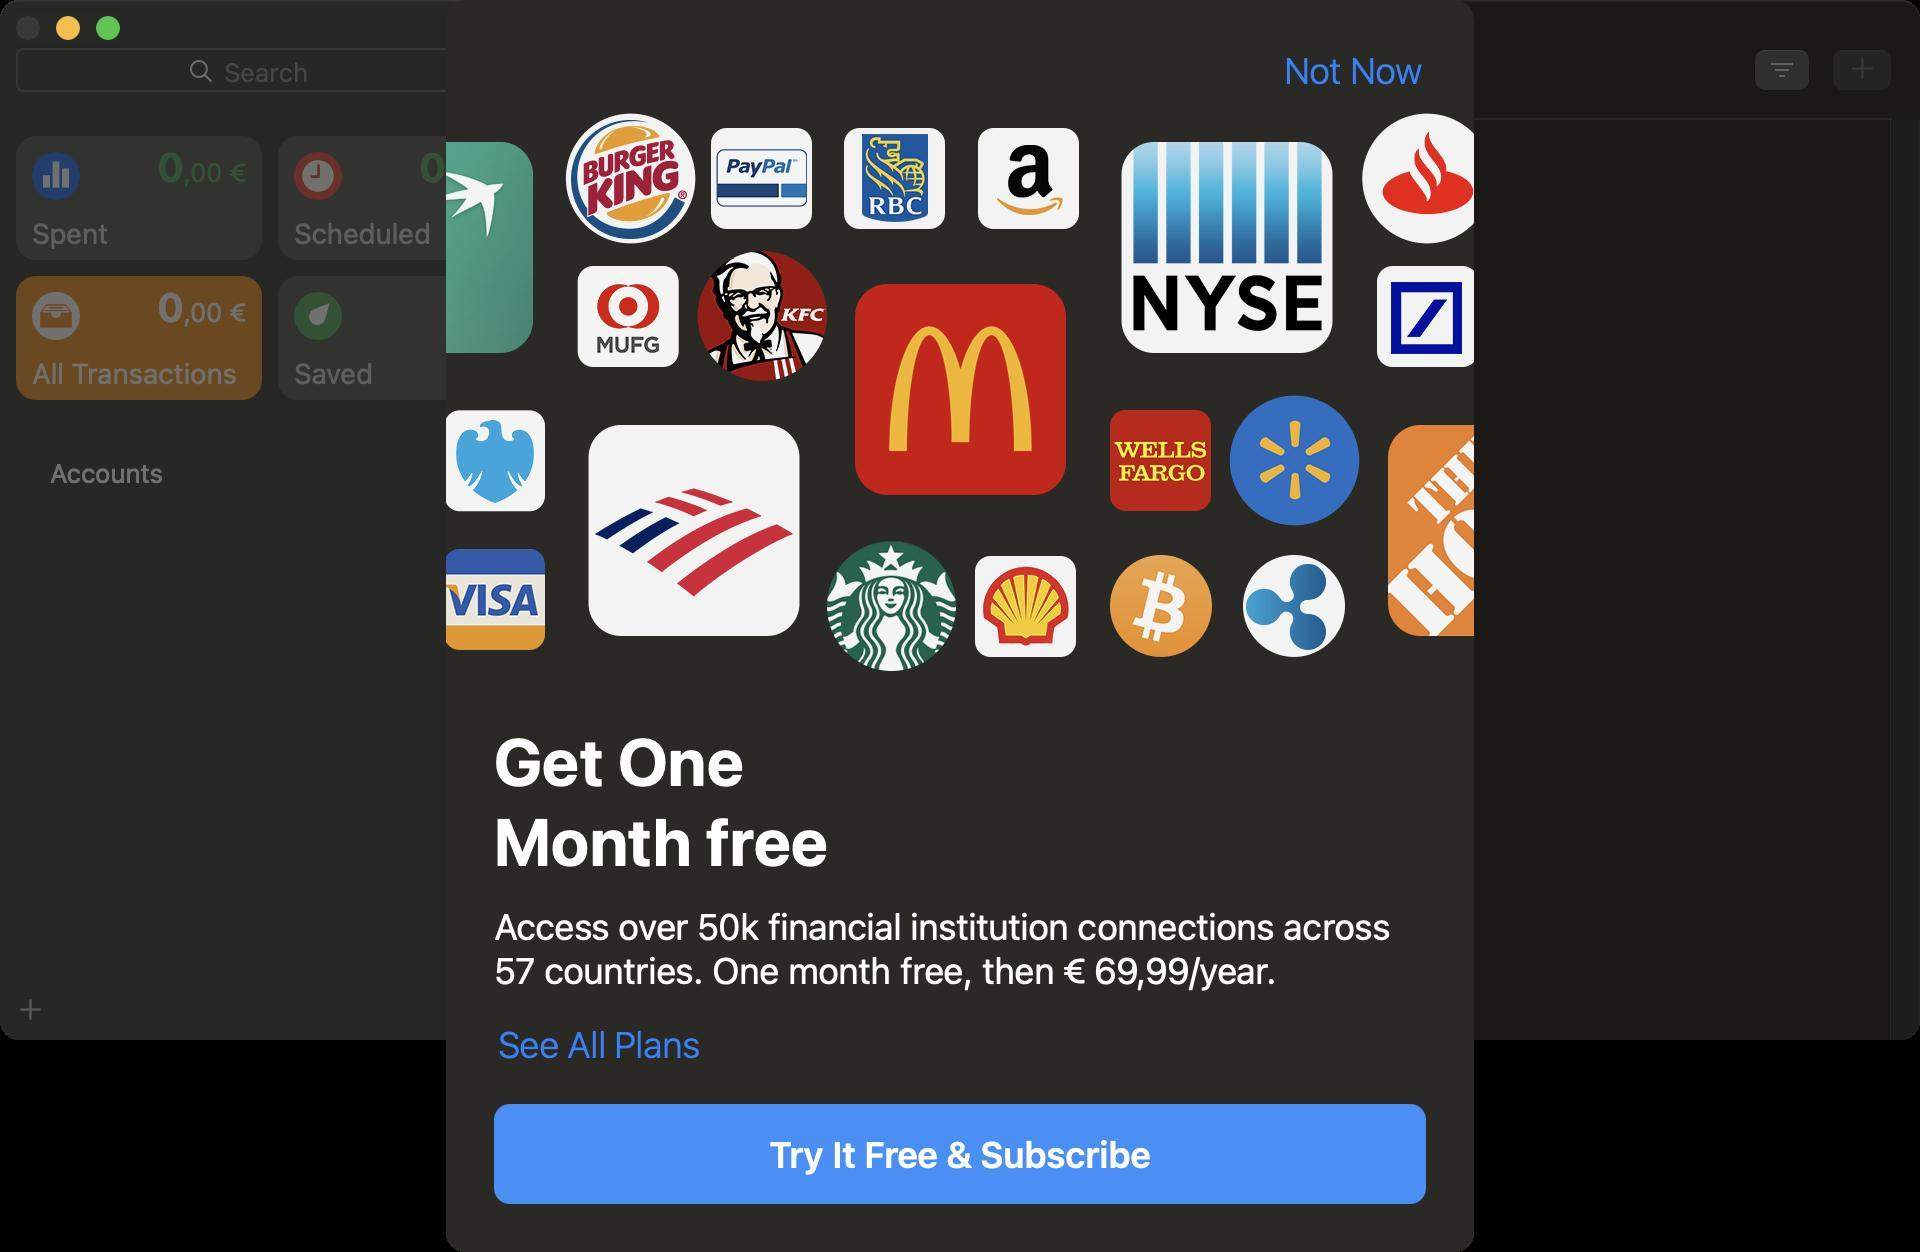
Accessibility tree:
{"name": "Money", "role": "AXWindow", "description": null, "role_description": "standard window", "value": null, "position": "384.00;317.00", "size": "960;520", "children": [{"name": null, "role": "AXSplitGroup", "description": null, "role_description": "split group", "value": null, "position": "0.00;0.00", "size": "960;520", "children": [{"name": null, "role": "AXTextField", "description": null, "role_description": "text field", "value": null, "position": "110.00;27.00", "size": "128;17", "children": []}, {"name": null, "role": "AXList", "description": null, "role_description": "collection", "value": null, "position": "0.00;60.00", "size": "270;150", "children": [{"name": null, "role": "AXList", "description": null, "role_description": "section", "value": null, "position": "8.00;68.00", "size": "254;132", "children": [{"name": null, "role": "AXGroup", "description": null, "role_description": "group", "value": null, "position": "8.00;68.00", "size": "254;132", "children": []}]}]}, {"name": null, "role": "AXScrollArea", "description": null, "role_description": "scroll area", "value": null, "position": "0.00;210.00", "size": "270;280", "children": [{"name": null, "role": "AXOutline", "description": null, "role_description": "outline", "value": null, "position": "0.00;210.00", "size": "255;280", "children": [{"name": null, "role": "AXRow", "description": null, "role_description": "outline row", "value": null, "position": "0.00;220.00", "size": "255;1", "children": [{"name": null, "role": "AXCell", "description": null, "role_description": "cell", "value": null, "position": "10.00;220.00", "size": "235;1", "children": [{"name": null, "role": "AXStaticText", "description": null, "role_description": "text", "value": "", "position": "23.00;212.00", "size": "4;17", "children": []}]}]}, {"name": null, "role": "AXRow", "description": null, "role_description": "outline row", "value": null, "position": "0.00;221.00", "size": "255;30", "children": [{"name": null, "role": "AXCell", "description": null, "role_description": "cell", "value": null, "position": "10.00;221.00", "size": "235;30", "children": [{"name": null, "role": "AXStaticText", "description": null, "role_description": "text", "value": "Accounts", "position": "23.00;227.50", "size": "61;17", "children": []}]}]}, {"name": null, "role": "AXColumn", "description": null, "role_description": "column", "value": null, "position": "10.00;210.00", "size": "235;280", "children": []}]}, {"name": null, "role": "AXScrollBar", "description": null, "role_description": "scroll bar", "value": 0.0, "position": "255.00;210.00", "size": "15;280", "children": []}]}, {"name": "", "role": "AXButton", "description": "add", "role_description": "button", "value": null, "position": "8.00;495.50", "size": "14;18", "children": []}, {"name": null, "role": "AXSplitter", "description": null, "role_description": "splitter", "value": 270.0, "position": "270.00;28.00", "size": "1;492", "children": []}, {"name": null, "role": "AXScrollArea", "description": null, "role_description": "scroll area", "value": null, "position": "271.00;60.00", "size": "689;460", "children": [{"name": null, "role": "AXTable", "description": null, "role_description": "table", "value": null, "position": "271.00;60.00", "size": "674;460", "children": [{"name": null, "role": "AXColumn", "description": null, "role_description": "column", "value": null, "position": "281.00;60.00", "size": "654;460", "children": []}]}, {"name": null, "role": "AXScrollBar", "description": null, "role_description": "scroll bar", "value": 0.0, "position": "945.00;60.00", "size": "15;460", "children": []}, {"name": null, "role": "AXStaticText", "description": null, "role_description": "text", "value": "0 transactions 0,00 €", "position": "276.00;495.00", "size": "154;17", "children": []}]}, {"name": "", "role": "AXCheckBox", "description": "add", "role_description": "toggle button", "value": 0, "position": "909.50;20.00", "size": "44;32", "children": []}, {"name": "", "role": "AXCheckBox", "description": null, "role_description": "toggle button", "value": 0, "position": "870.50;20.00", "size": "41;32", "children": []}, {"name": null, "role": "AXStaticText", "description": null, "role_description": "text", "value": "No transactions\nTap + to add the first transaction", "position": "285.00;266.50", "size": "661;47", "children": []}]}, {"name": null, "role": "AXButton", "description": null, "role_description": "close button", "value": null, "position": "7.00;6.00", "size": "14;16", "children": []}, {"name": null, "role": "AXButton", "description": null, "role_description": "zoom button", "value": null, "position": "47.00;6.00", "size": "14;16", "children": [{"name": null, "role": "AXGroup", "description": null, "role_description": "group", "value": null, "position": "47.00;6.00", "size": "14;16", "children": [{"name": null, "role": "AXGroup", "description": null, "role_description": "group", "value": null, "position": "47.00;6.00", "size": "14;16", "children": []}]}]}, {"name": null, "role": "AXButton", "description": null, "role_description": "minimize button", "value": null, "position": "27.00;6.00", "size": "14;16", "children": []}, {"name": null, "role": "AXSheet", "description": null, "role_description": "sheet", "value": null, "position": "223.00;0.00", "size": "514;626", "children": [{"name": "Not_Now", "role": "AXButton", "description": null, "role_description": "button", "value": null, "position": "640.00;24.00", "size": "73;22", "children": []}, {"name": null, "role": "AXImage", "description": "Subscription promo", "role_description": "image", "value": null, "position": "223.00;54.00", "size": "514;287", "children": []}, {"name": null, "role": "AXStaticText", "description": null, "role_description": "text", "value": "Get One\nMonth free", "position": "245.00;360.00", "size": "172;80", "children": []}, {"name": null, "role": "AXStaticText", "description": null, "role_description": "text", "value": "Access over 50k financial institution connections across 57 countries. One month free, then € 69,99/year.", "position": "245.00;452.00", "size": "470;44", "children": []}, {"name": "See_All_Plans", "role": "AXButton", "description": null, "role_description": "button", "value": null, "position": "247.00;511.00", "size": "105;22", "children": []}, {"name": "Try_It_Free_&_Subscribe", "role": "AXButton", "description": null, "role_description": "button", "value": null, "position": "247.00;552.00", "size": "466;50", "children": []}]}]}